Question: I am getting the error when trying to execute the below code from Eclipse because I can't reassign Val, right?
'''
object Test {
def main(args: Array[String]){
val tempVal = 100;
val checkval = if (tempVal > 50) 1 else 0
println("The new value is: " + checkval);
//Getting Error Below
checkval1 = if (tempVal > 200) 0
}
}
'''
Now when I am trying to do the same thing from command line, why I am not getting the same error?

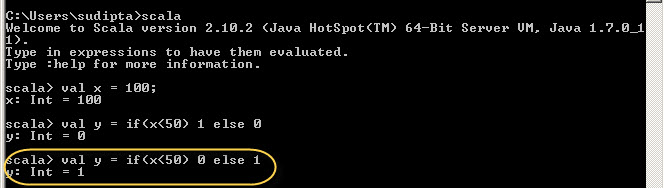
Answer: In the REPL, every statement you type will be wrapped inside of an object which is nested inside the object of the previous statement. This is done specifically so that you can "change" the value of 'val's or 'class'es or 'trait's later. Otherwise you would have to restart the REPL and retype every statement everytime you make a typo.
So, your REPL session is (roughly) compiled to something like this:
'''
object Line1 {
val x = 100
println(x)
object Line2 {
val y = if (x < 50) 1 else 0
println(y)
object Line3 {
val y = if (x < 50) 0 else 1
println(y)
}
val _ = Line3 // force creating the Line3 object
}
val _ = Line2 // force creating the Line2 object
}
val _ = Line1 // force creating the Line1 object
'''
Since Scala has nested scopes, 'Line3''s 'y' can shadow 'Line2''s 'y'.